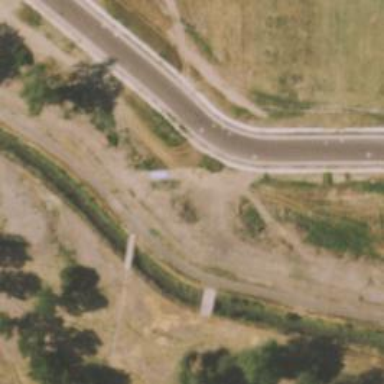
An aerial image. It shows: Path on bridge.